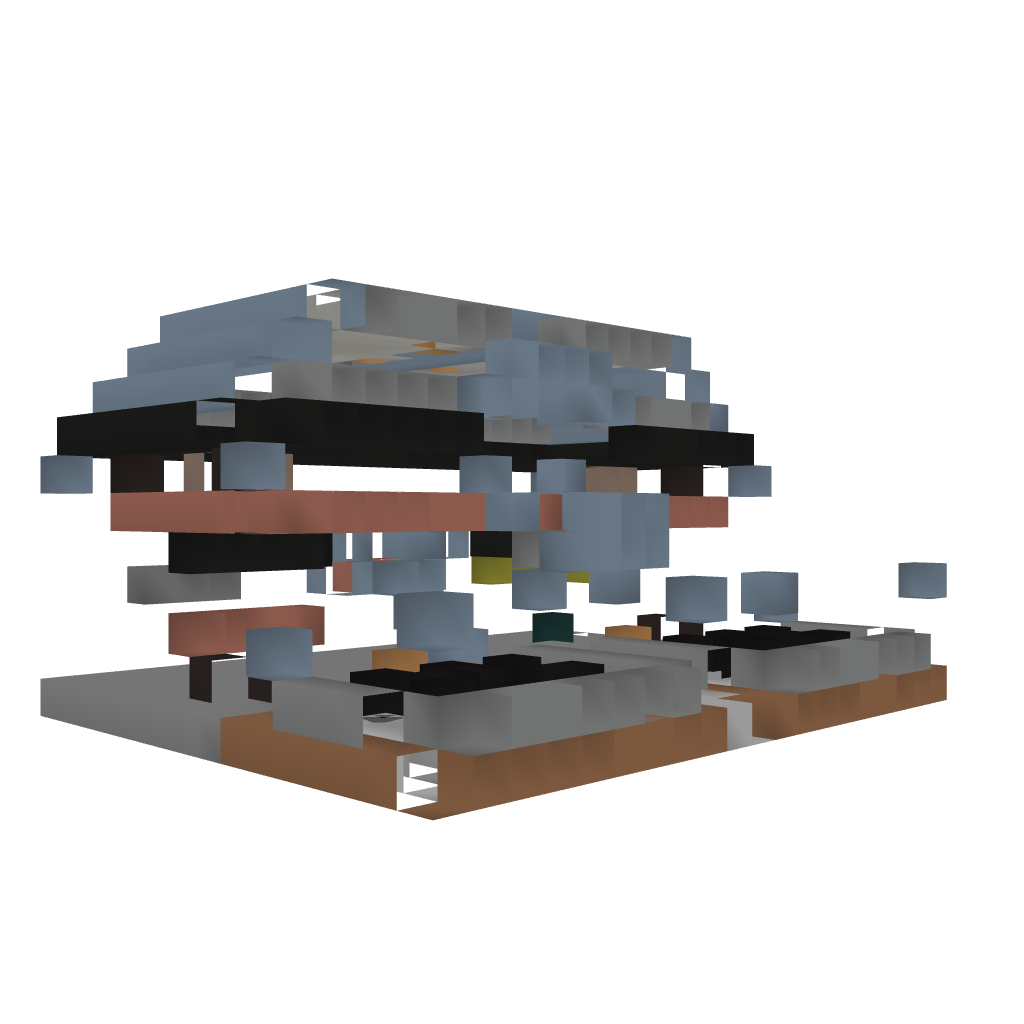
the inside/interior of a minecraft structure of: Small house